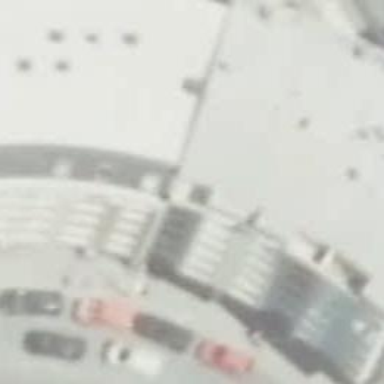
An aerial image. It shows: Cafe.